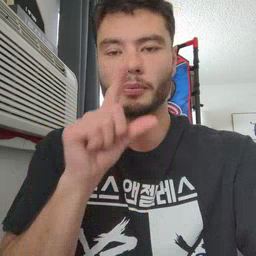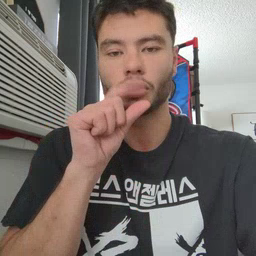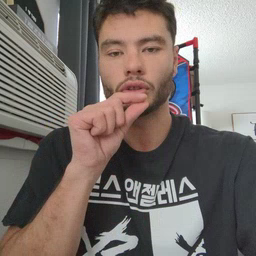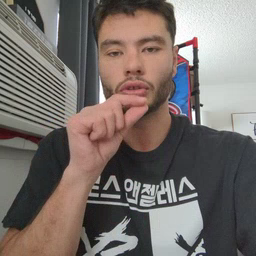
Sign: bird